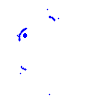
Particle: pion